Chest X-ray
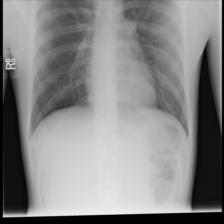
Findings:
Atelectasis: negative
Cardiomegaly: negative
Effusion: negative
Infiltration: negative
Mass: negative
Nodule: negative
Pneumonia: negative
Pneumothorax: negative
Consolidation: negative
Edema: negative
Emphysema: negative
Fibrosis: negative
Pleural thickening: negative
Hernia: negative